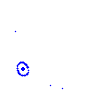
Particle: kaon